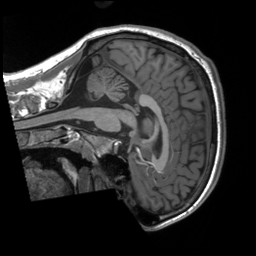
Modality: T1w
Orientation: sagittal
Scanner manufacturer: siemens
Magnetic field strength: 3 T
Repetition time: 2.3 s
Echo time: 0.00207 s